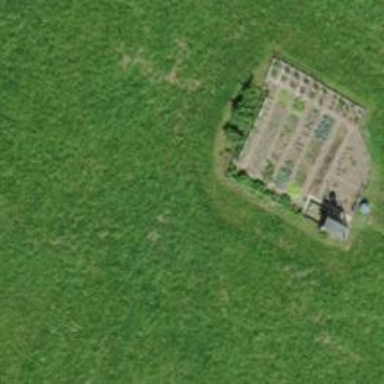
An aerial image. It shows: Allotments area.